Question: I don't know if this is possible.
I have a webpage with about 250 links, each on a separate line. My initial thought was to use fopen() to get the files, but it did not help much because it requires supplying the name of the file to read/download.
But the files I want to download are listed as links vertically, on one web page like so:

Those are clickable links - think of it like a directory browsing with links to files.
Is there a way to loop through those links on that page and download the files they point to?
There are roughly about 250 links in all.
Thanks for your assistance.
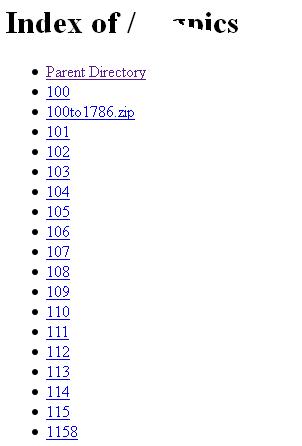
Answer: Thanks folks for your suggestions, I eventually wrote a small script that did what I wanted.
Will post it if anyone cares to see it.